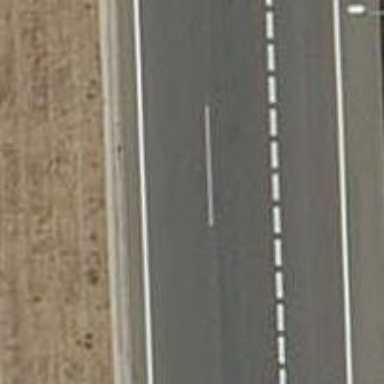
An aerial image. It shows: Motorway link.